Question: I am running this code in interactive window,And it says that there is No module named 'pandas', yet I have install pandas already, and the code runs without problem in output,what is the problem?

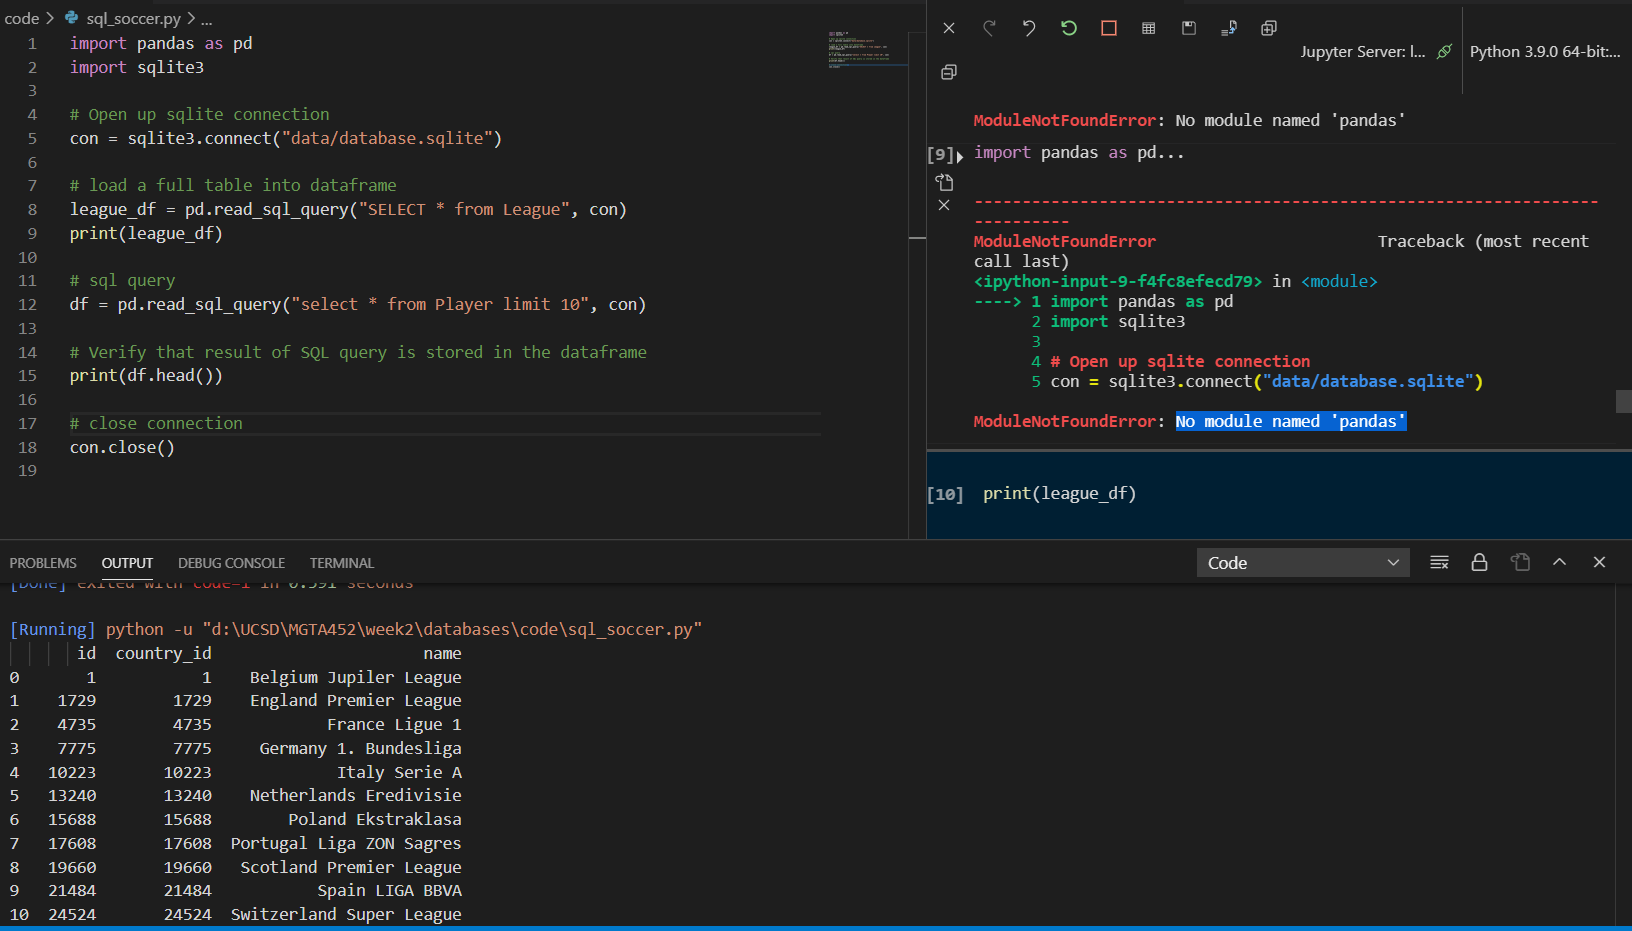
Answer: I noticed in your screenshot that the Python interpreter you are using is "'Python3.9'" (upper right corner), but there is no module "'pandas'" in this environment, so the result shows that the module cannot be found.
It is recommended that you switch the python in the upper right corner of "Interactive" to the environment used by VSCode (lower left corner of VSCode), and the module "pandas" exists in this environment.
<URL>
Check the installation of the module:
<URL>
More reference: <URL>.